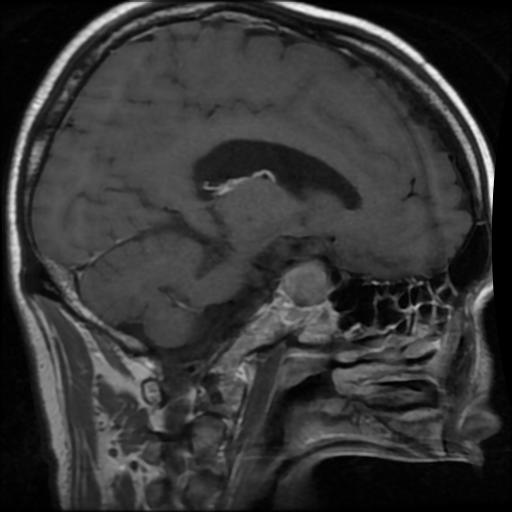
Label: pituitary